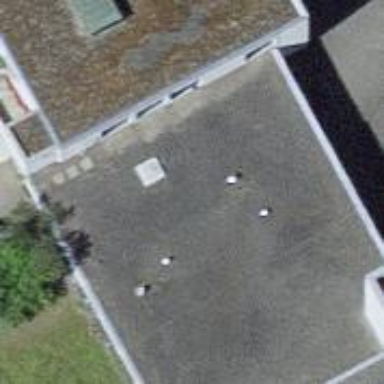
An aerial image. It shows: Kindergarten building.